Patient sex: M
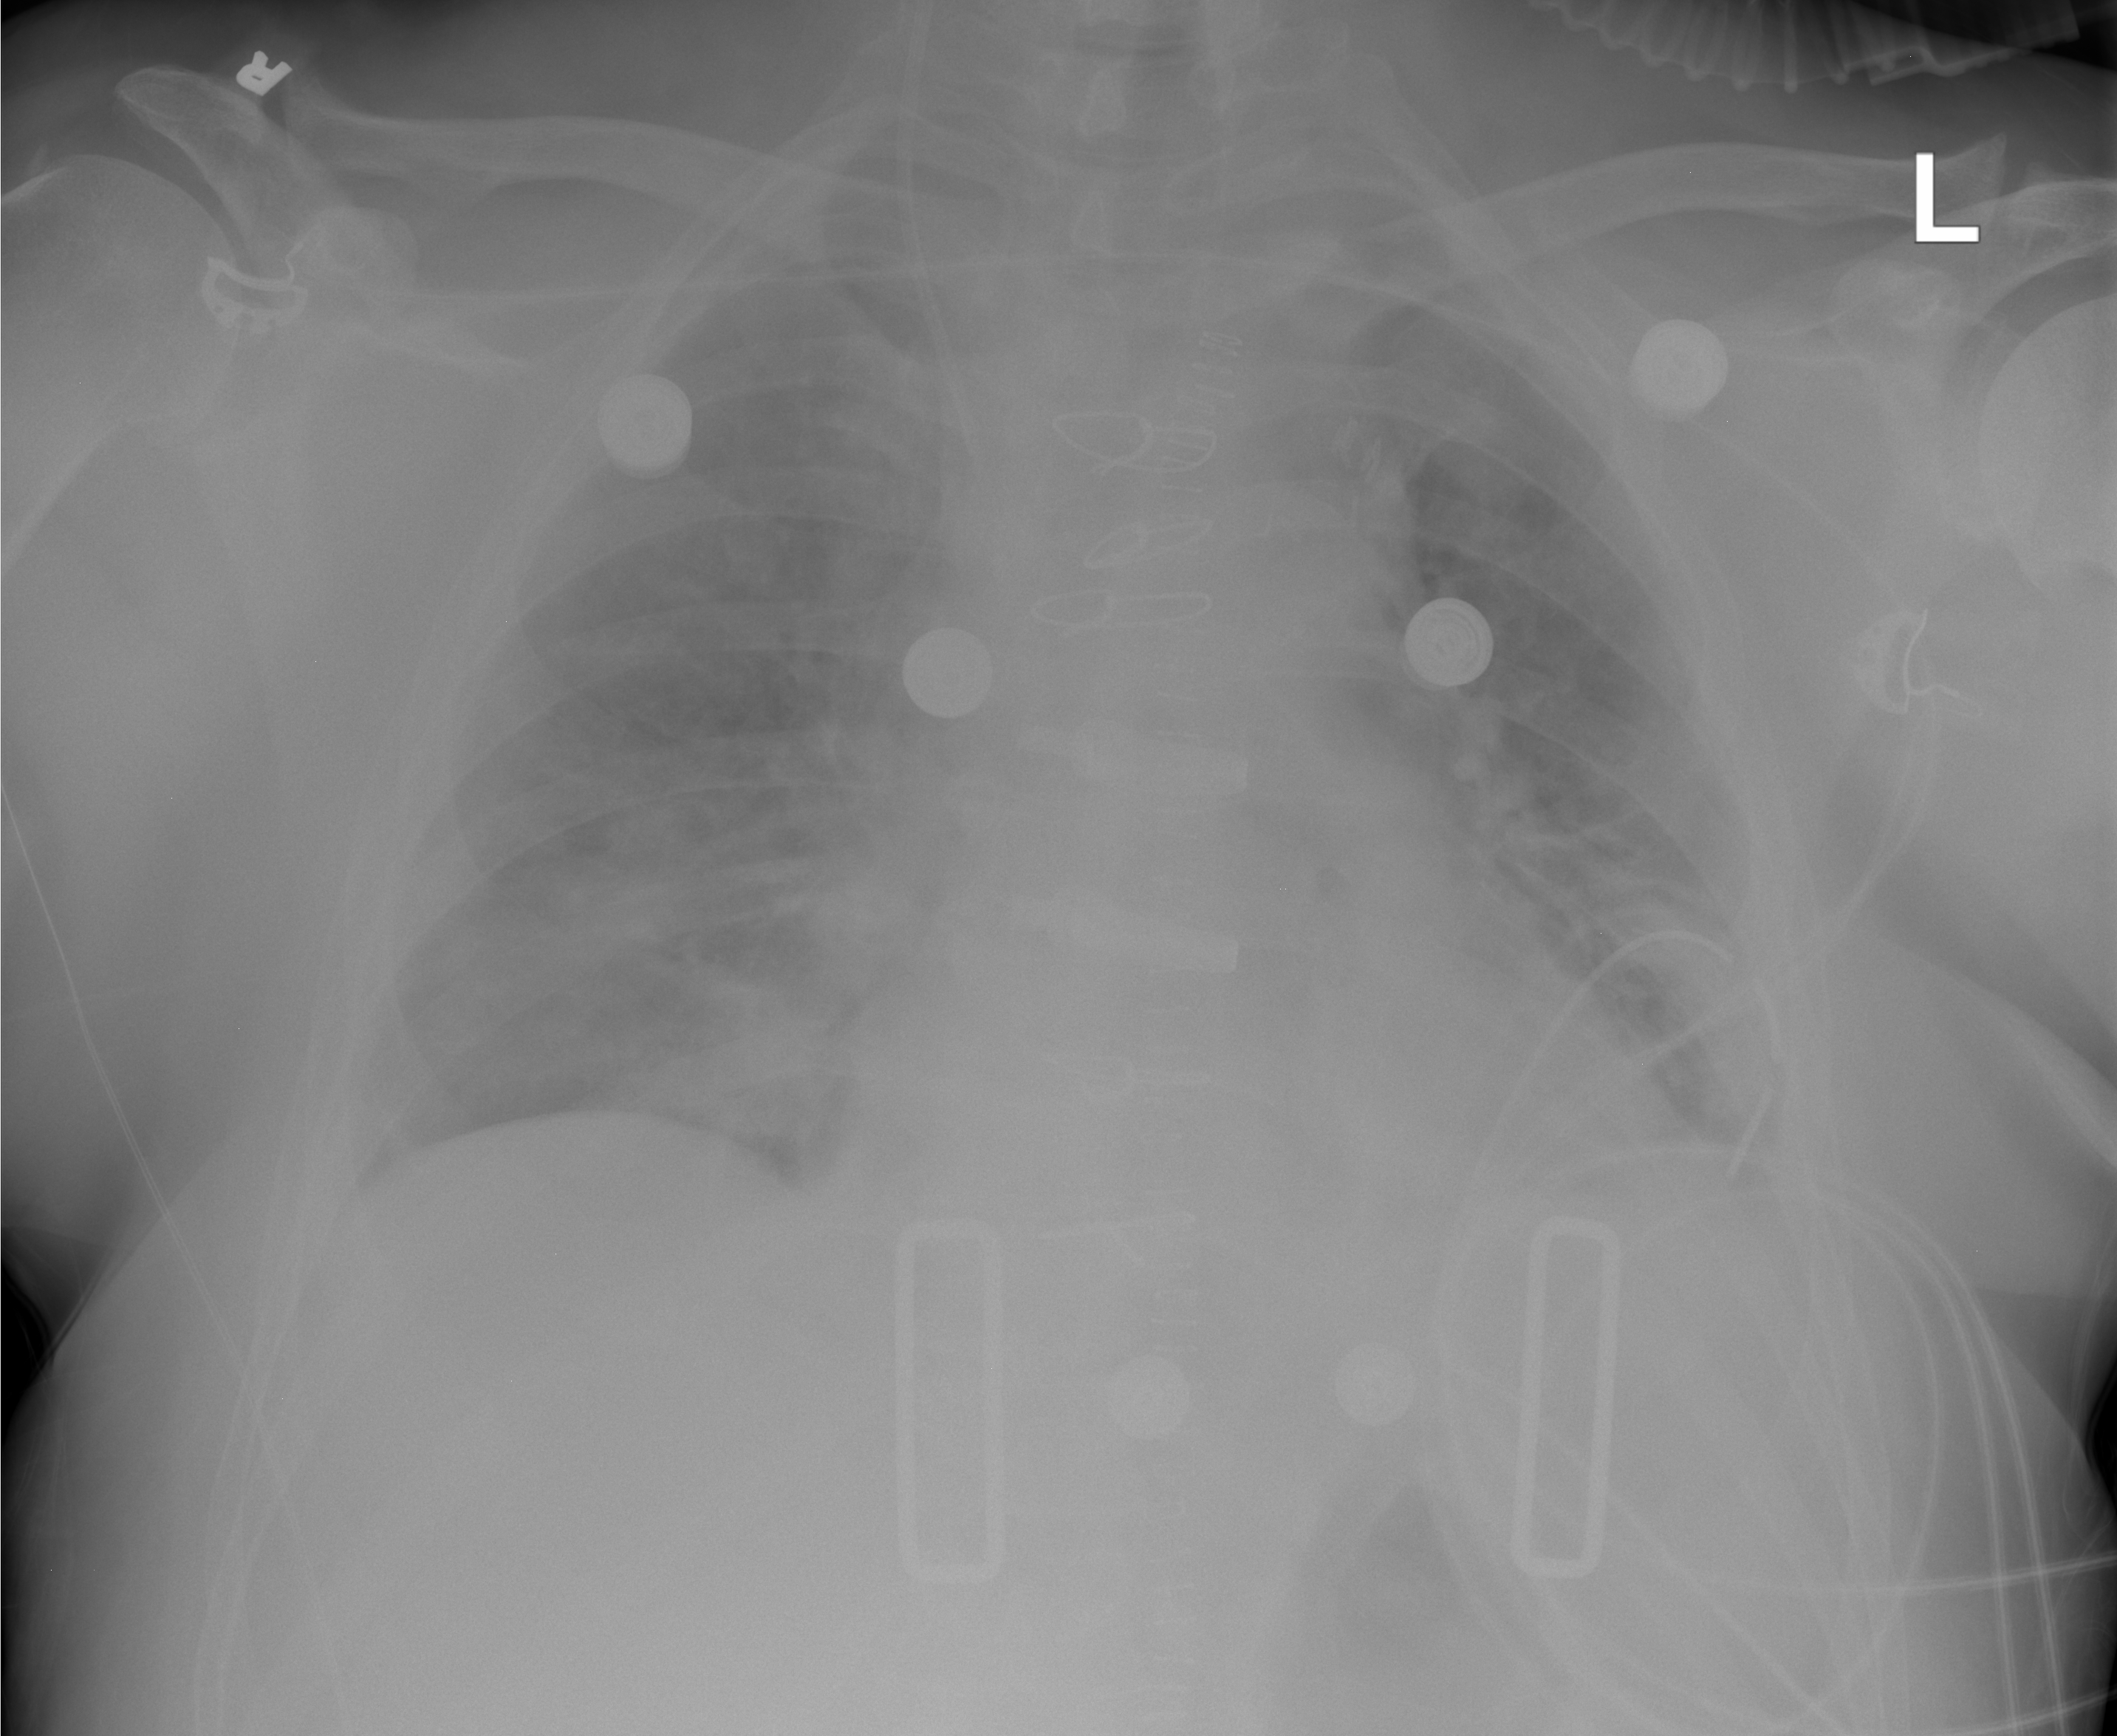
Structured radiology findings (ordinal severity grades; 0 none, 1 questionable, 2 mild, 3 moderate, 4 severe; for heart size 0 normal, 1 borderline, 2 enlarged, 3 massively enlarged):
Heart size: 2
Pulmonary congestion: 1
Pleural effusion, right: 0
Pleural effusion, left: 0
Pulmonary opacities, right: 0
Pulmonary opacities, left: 0
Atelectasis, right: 3
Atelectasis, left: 0